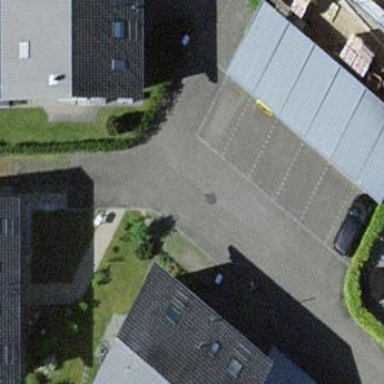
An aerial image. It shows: Garage building.